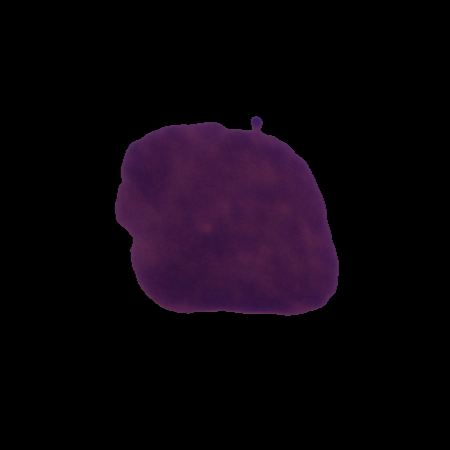
Label: cancer